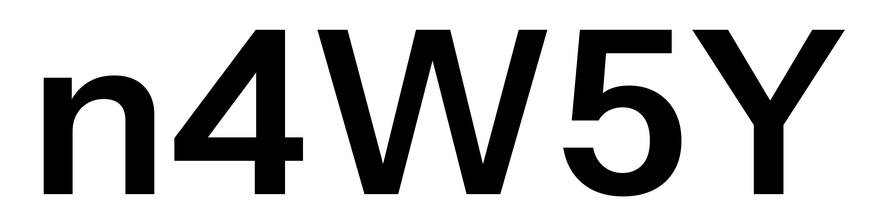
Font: InstrumentSans_SemiBold